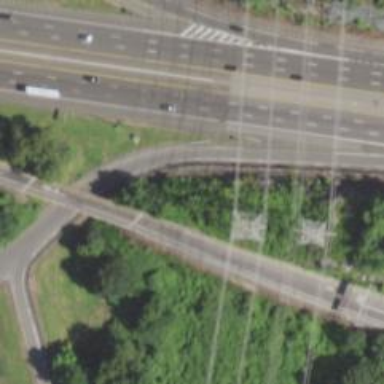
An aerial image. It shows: Bridge with asphalt surface on motorway link.